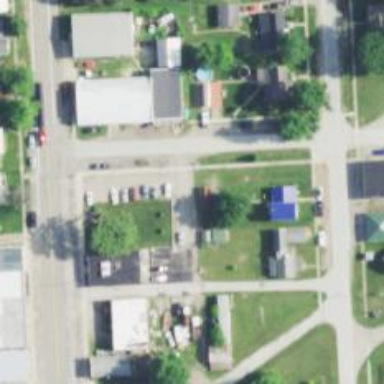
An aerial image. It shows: Alley classified as service road.